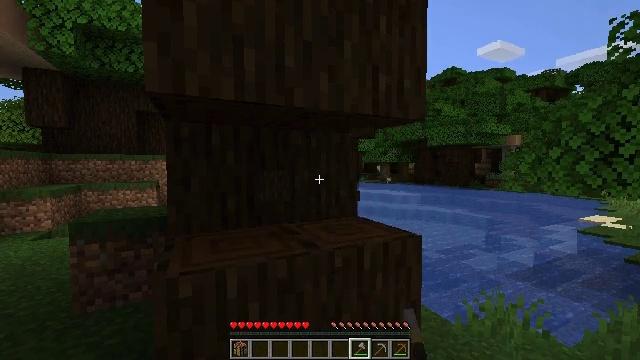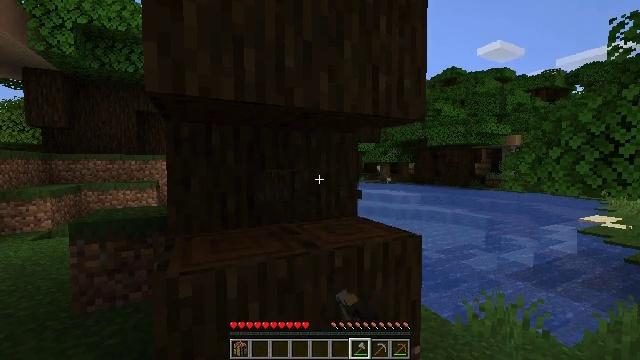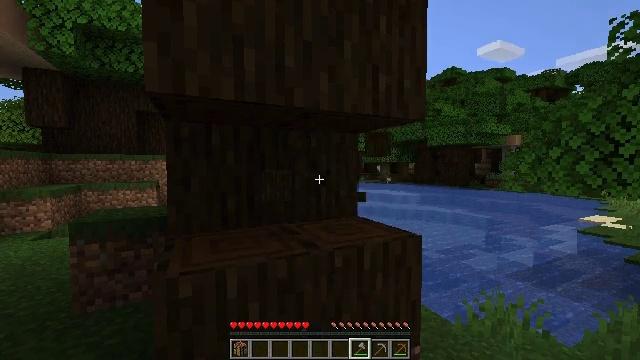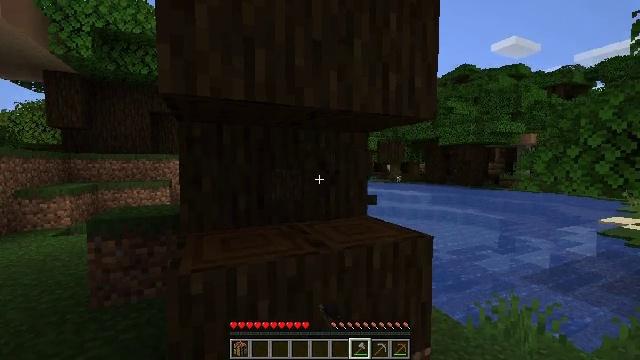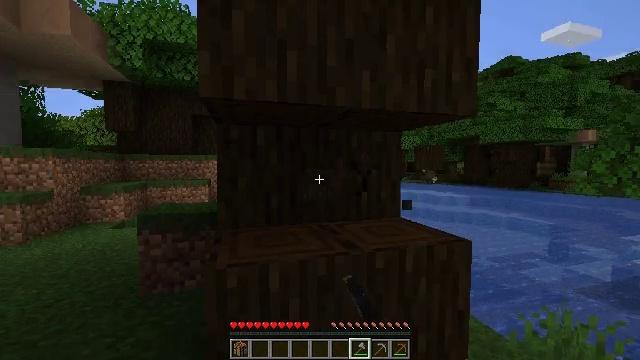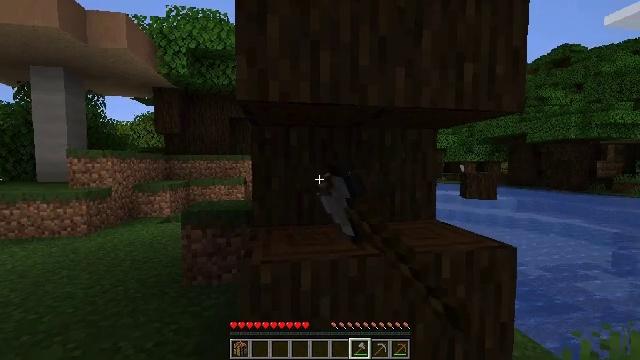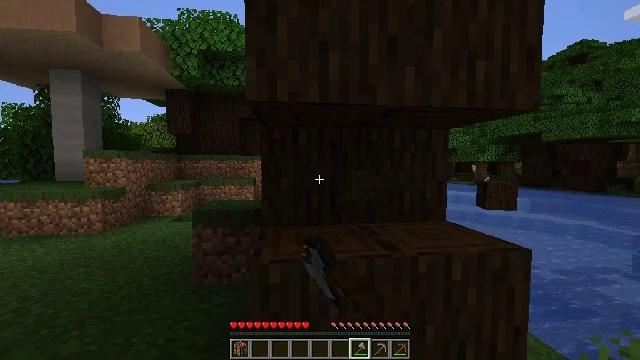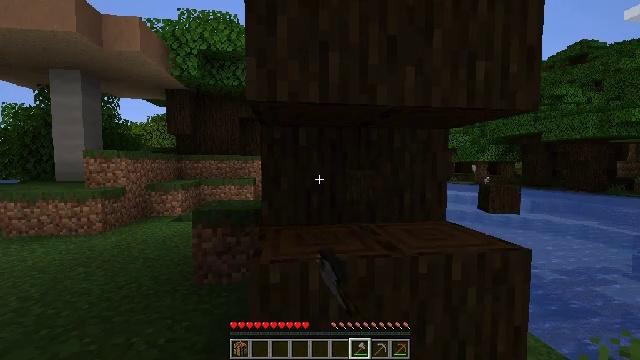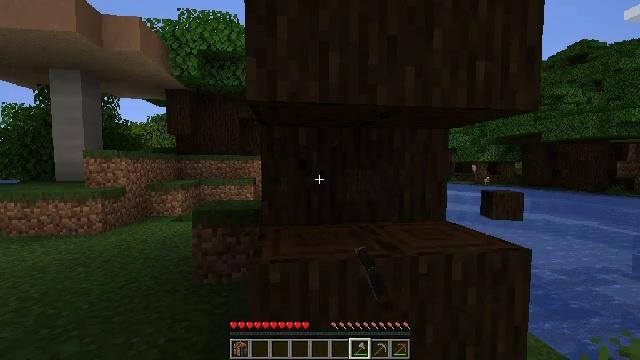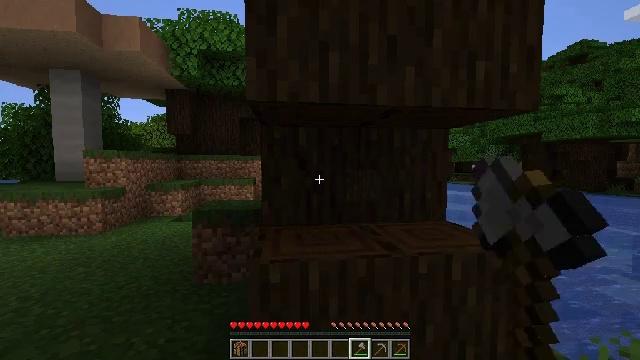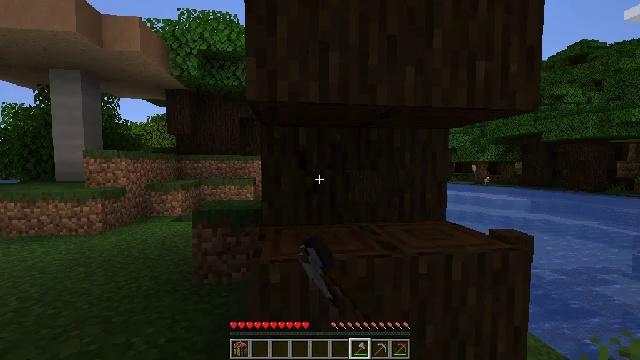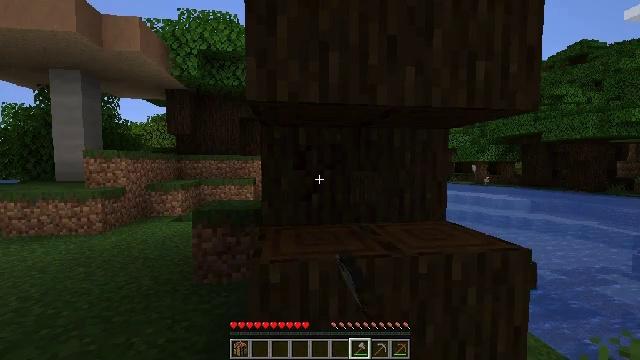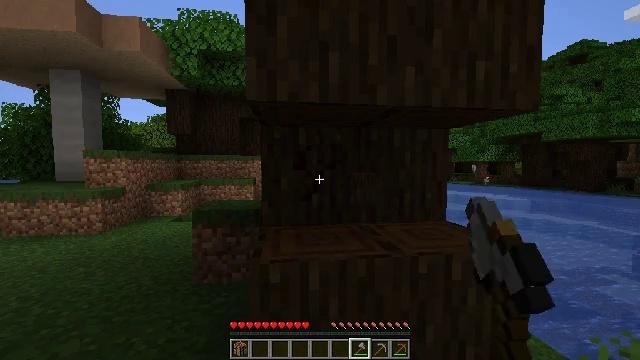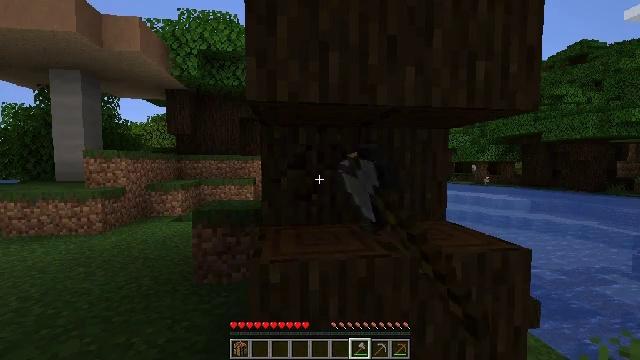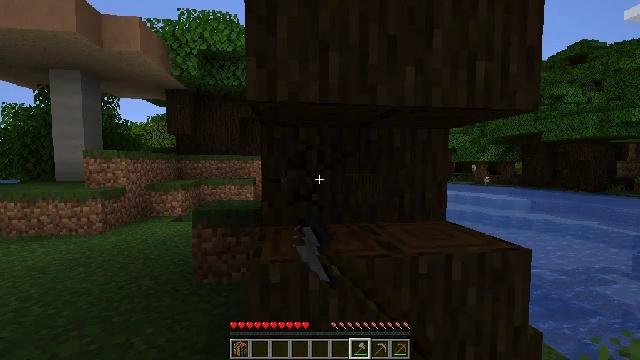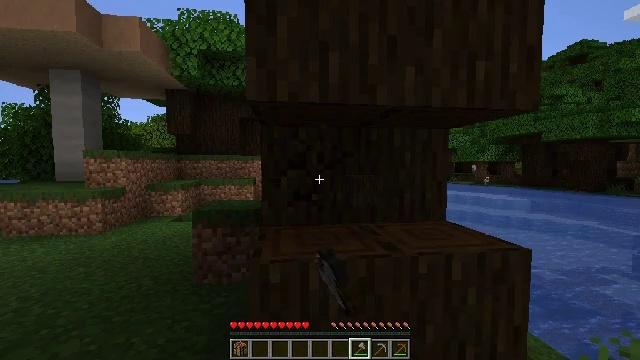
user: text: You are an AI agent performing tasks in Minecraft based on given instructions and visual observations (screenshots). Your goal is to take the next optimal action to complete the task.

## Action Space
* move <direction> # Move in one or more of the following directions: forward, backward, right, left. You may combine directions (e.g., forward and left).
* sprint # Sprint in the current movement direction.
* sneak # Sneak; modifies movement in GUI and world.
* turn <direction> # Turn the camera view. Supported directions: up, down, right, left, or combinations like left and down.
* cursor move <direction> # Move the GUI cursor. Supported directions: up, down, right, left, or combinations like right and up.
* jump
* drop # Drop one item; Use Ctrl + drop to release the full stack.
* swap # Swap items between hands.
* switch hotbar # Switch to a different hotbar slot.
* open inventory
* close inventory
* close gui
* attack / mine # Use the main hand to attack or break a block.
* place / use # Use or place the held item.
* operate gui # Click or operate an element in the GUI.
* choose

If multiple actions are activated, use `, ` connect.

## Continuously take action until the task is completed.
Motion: motion action
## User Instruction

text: Mine the dark oak log from a tree.
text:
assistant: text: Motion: attack / mine
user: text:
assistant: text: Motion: attack / mine
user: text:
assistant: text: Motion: turn left, attack / mine
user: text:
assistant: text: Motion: turn left, attack / mine
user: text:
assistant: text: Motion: turn left, attack / mine
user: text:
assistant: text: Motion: turn left, attack / mine
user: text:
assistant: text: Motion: attack / mine
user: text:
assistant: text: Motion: attack / mine
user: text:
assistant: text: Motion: attack / mine
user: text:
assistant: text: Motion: attack / mine
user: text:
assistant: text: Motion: attack / mine
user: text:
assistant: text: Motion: attack / mine
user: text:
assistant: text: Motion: attack / mine
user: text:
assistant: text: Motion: attack / mine
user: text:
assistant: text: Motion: attack / mine
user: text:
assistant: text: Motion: attack / mine
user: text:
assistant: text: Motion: attack / mine
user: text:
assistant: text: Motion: attack / mine
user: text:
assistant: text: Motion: attack / mine
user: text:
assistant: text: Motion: turn right, attack / mine
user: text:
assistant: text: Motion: turn right, attack / mine
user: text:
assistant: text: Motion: turn right, attack / mine
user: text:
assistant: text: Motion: attack / mine
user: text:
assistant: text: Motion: attack / mine
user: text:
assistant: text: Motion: attack / mine
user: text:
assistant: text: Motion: attack / mine
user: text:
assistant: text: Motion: attack / mine
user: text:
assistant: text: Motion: attack / mine
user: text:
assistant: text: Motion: attack / mine
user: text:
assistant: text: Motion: attack / mine